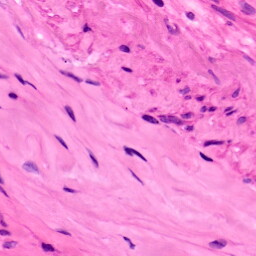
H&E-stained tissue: Lung